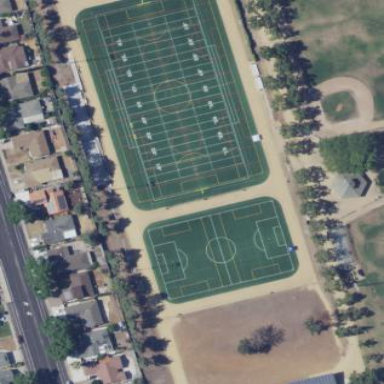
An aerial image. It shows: American football pitch.